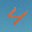
Label: 4